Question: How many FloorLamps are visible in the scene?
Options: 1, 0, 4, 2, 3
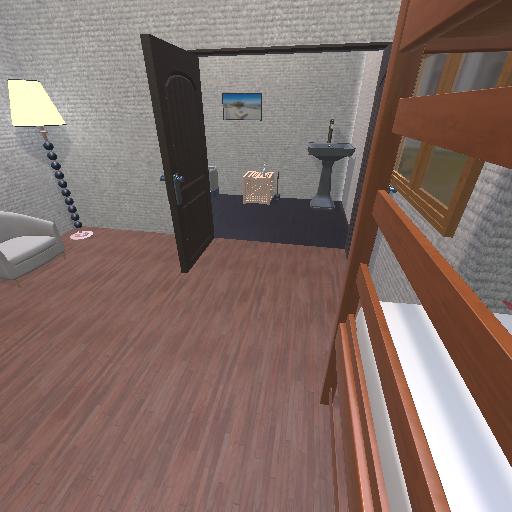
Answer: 1